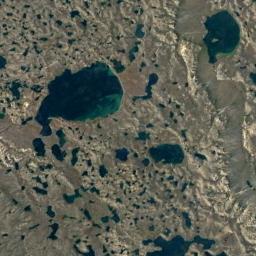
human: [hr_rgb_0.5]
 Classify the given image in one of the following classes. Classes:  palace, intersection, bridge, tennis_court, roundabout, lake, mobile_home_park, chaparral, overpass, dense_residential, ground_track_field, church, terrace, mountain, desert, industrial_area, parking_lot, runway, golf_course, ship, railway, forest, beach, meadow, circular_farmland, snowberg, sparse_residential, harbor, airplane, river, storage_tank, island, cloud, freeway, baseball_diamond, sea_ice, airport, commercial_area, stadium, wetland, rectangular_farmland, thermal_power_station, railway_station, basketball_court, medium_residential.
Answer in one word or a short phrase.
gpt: wetland